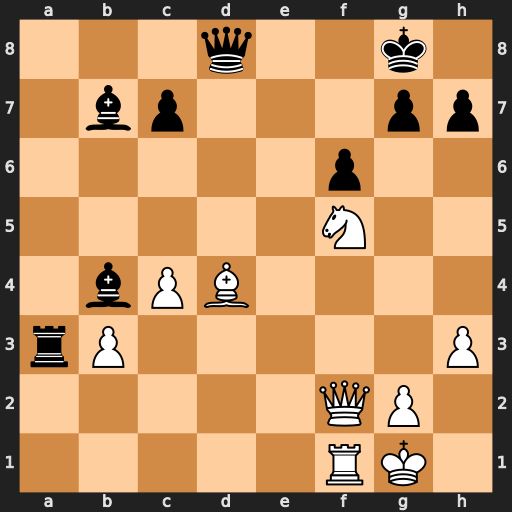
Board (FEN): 3q2k1/1bp3pp/5p2/5N2/1bPB4/rP5P/5QP1/5RK1
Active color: w
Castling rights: -
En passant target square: -
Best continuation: Qg3 Qd7 Bxf6 Ra2 Ne7+ Qxe7 Bxe7